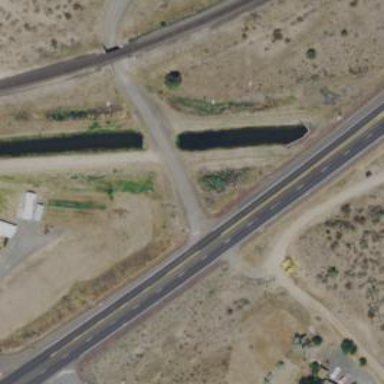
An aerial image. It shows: Culvert tunnel under canal.